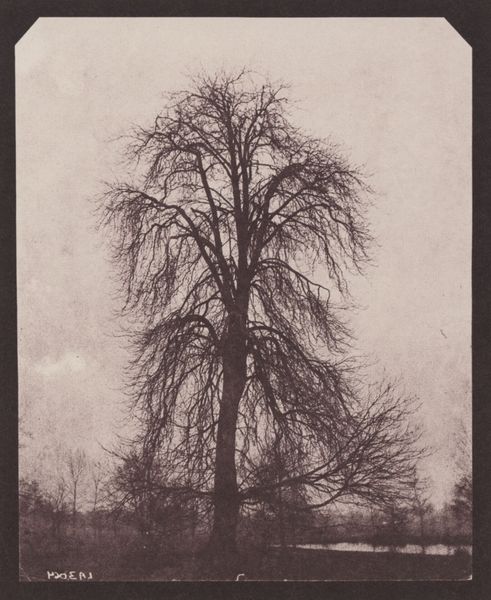
Titel: Ulme in Lacock
Künstler: William Henry Fox Talbot
Standort: Lacock (UK)
Institution: Sammlung Lacock
Schlagwörter: baum, blätter, dunkel, himmel, wasser, weiß, wolken, bäume, fluss, landschaft, see, teich, ufer, äste, braun, frankreich, grau, hell, schwarz, park, weg, alt, lang, rahmen, signatur, ast, horizont, kalt, natur, spiegelung, stamm, weide, zweige, gewässer, wald, deutschland, schrift, düster, kahl, herbst, winter, sepia, hoch, unscharf, foto, fotografie, photographie, bedeckt, zweig, groß, schwarz-weiss, laubbaum, photo, blattlos, aufnahme, waser, trauerweide, trist, november, abgekantet, entwickelt, äate, 18. jahrhundert, deutschlnad, 19 jahrhundert, ohne laub